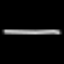
Label: line